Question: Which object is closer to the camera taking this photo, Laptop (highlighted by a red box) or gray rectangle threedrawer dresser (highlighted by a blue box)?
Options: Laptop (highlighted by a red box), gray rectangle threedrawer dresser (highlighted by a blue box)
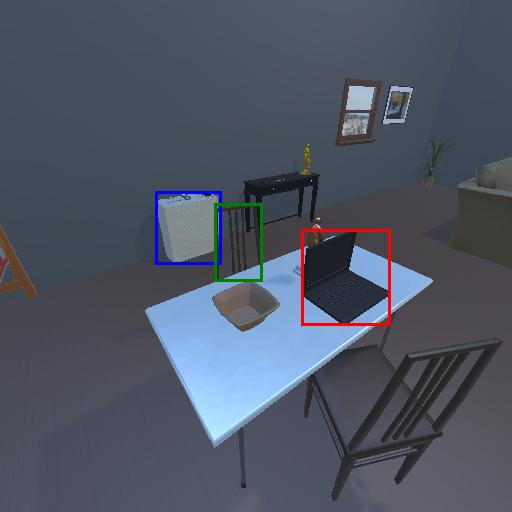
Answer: Laptop (highlighted by a red box)